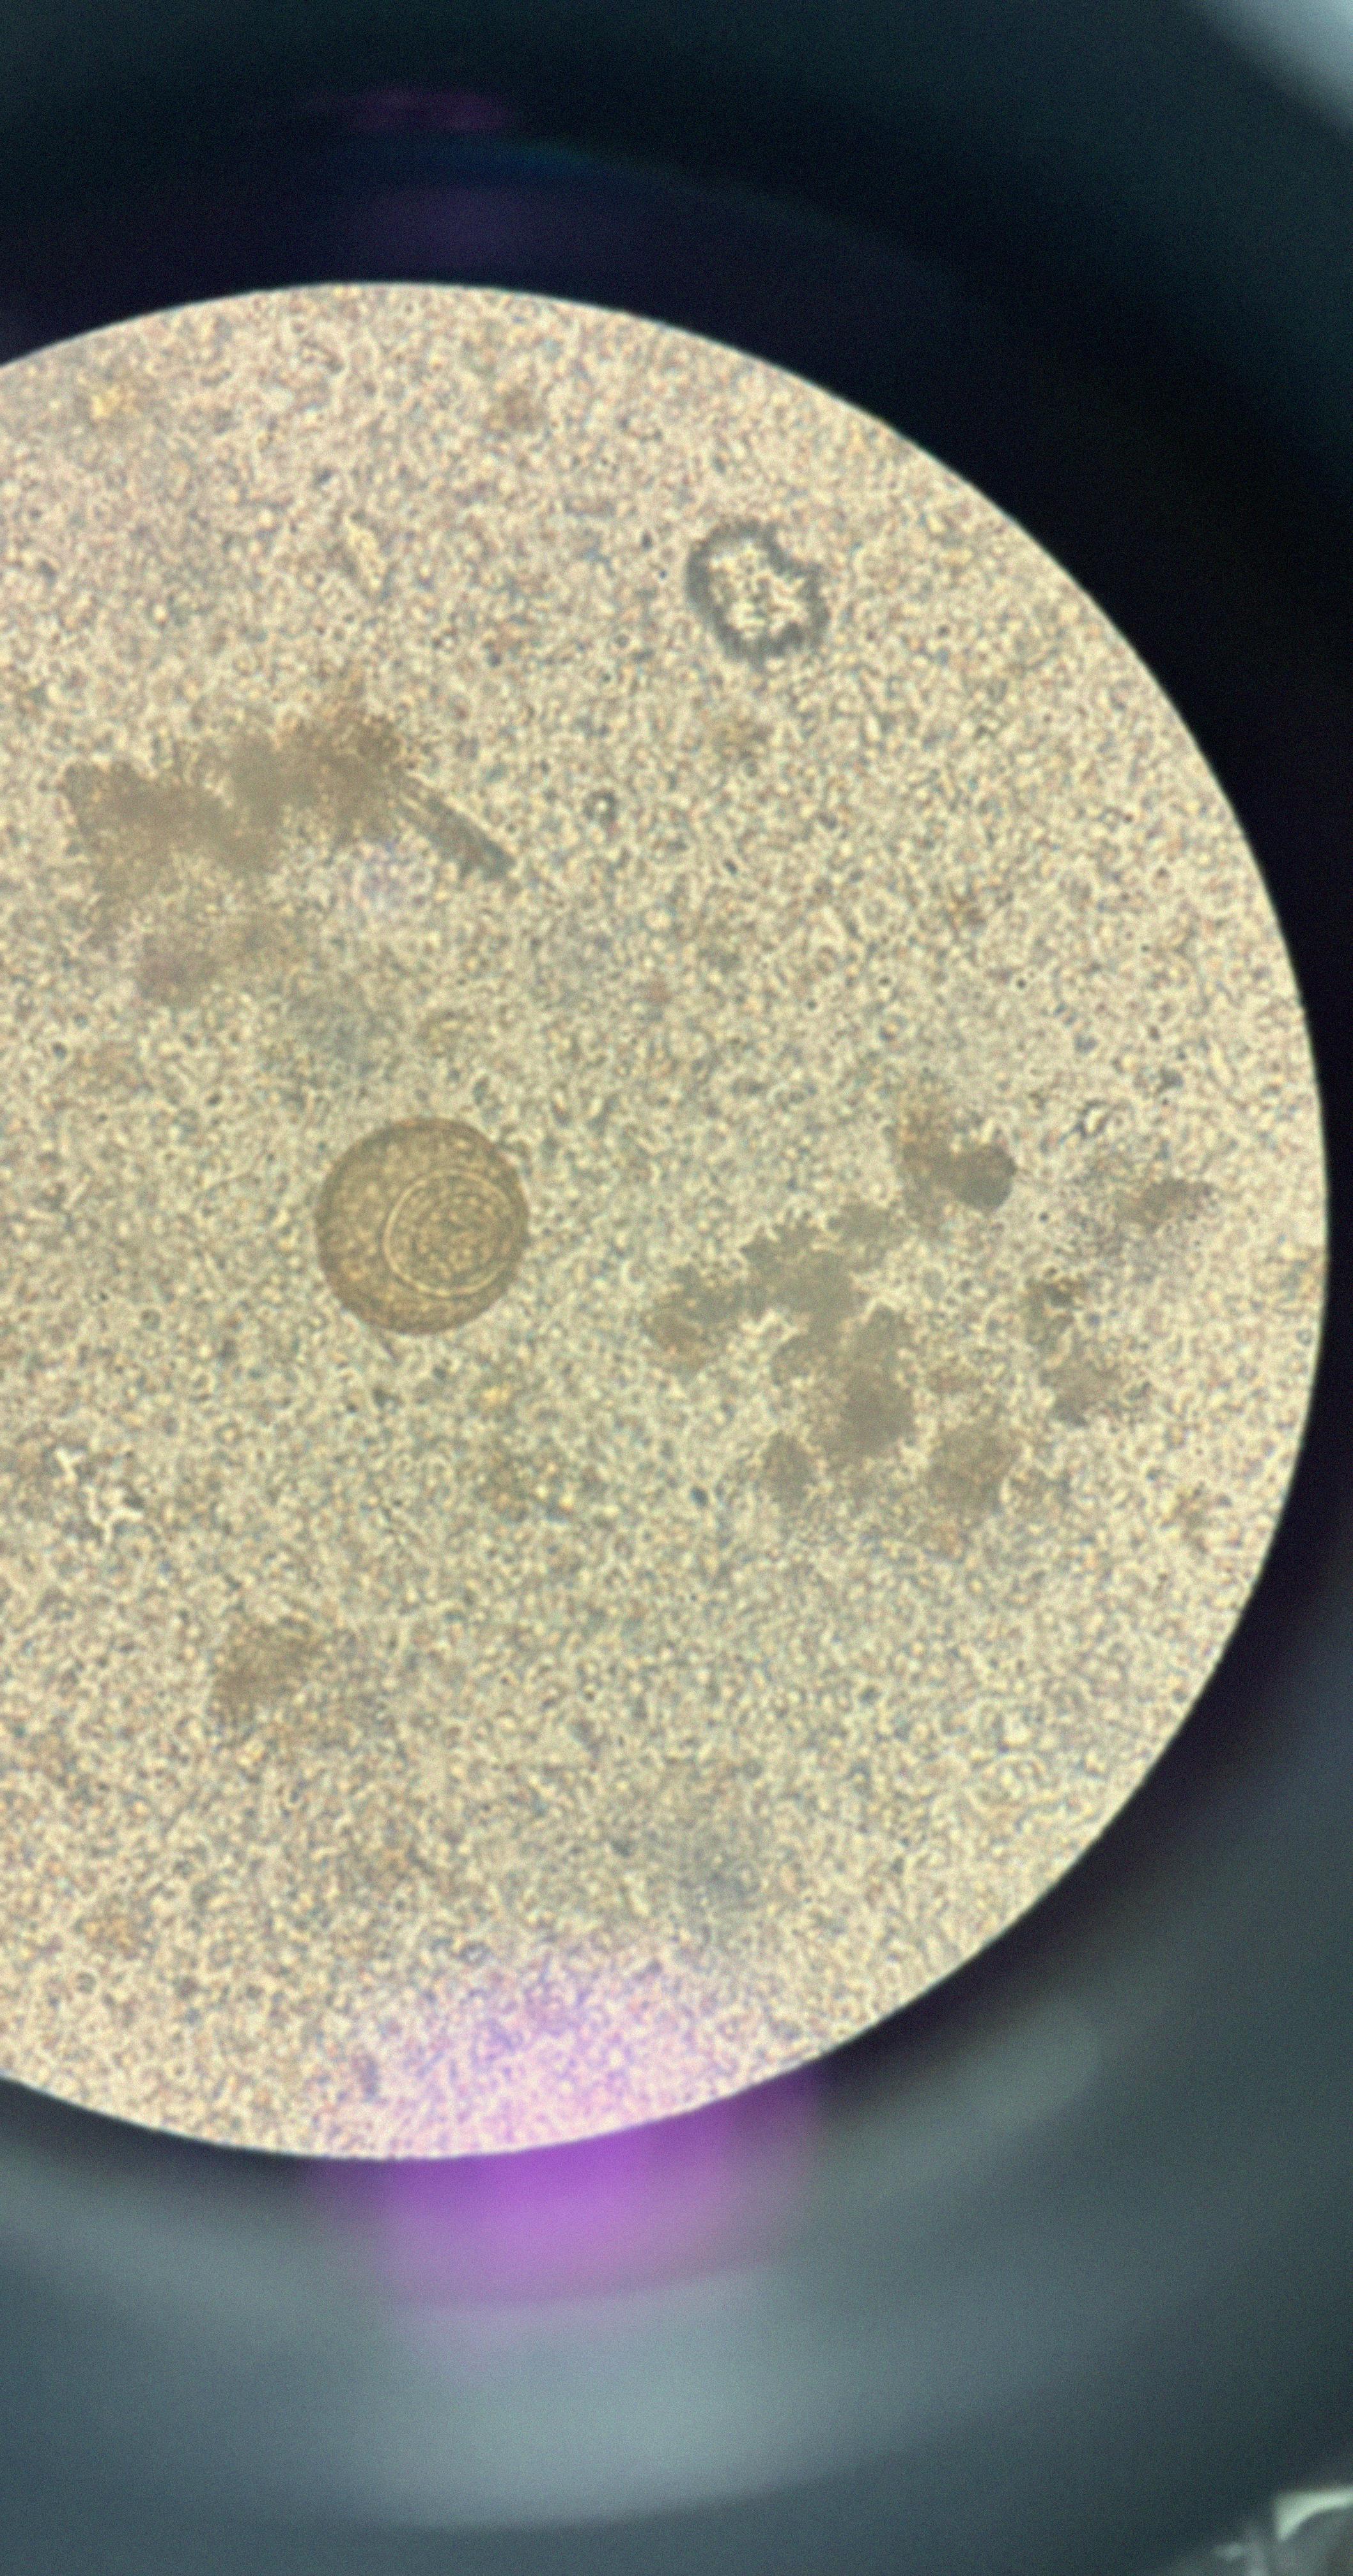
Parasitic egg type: Hymenolepis diminuta